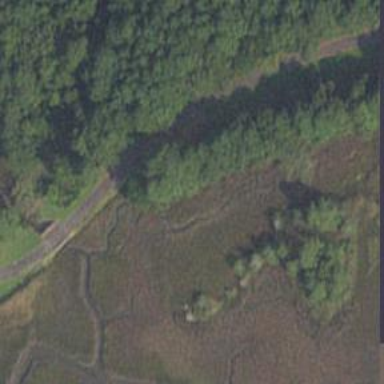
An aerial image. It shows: Swampy wetland area.